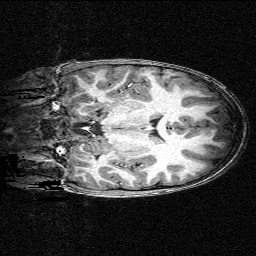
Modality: T1w
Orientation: coronal
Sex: female
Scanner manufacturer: siemens
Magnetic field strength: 3 T
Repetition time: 2.3 s
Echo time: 0.00336 s